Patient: sex F, age 68
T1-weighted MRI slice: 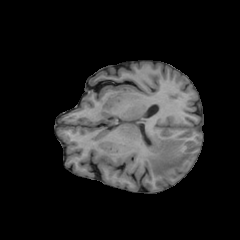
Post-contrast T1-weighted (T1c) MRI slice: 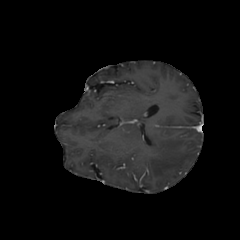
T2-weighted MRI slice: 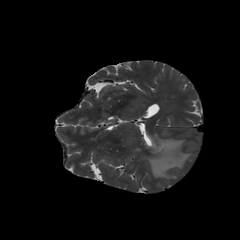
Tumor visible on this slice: yes
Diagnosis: Glioblastoma, IDH-wildtype
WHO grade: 4